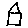
Label: house